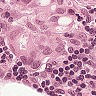
Metastatic tissue present: yes